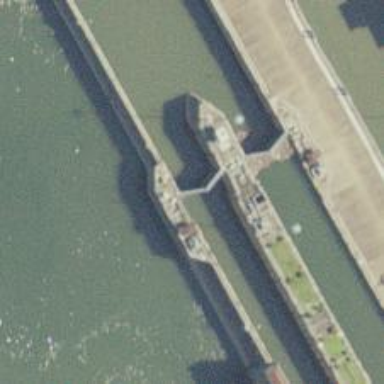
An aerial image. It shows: Lock gate along waterway.